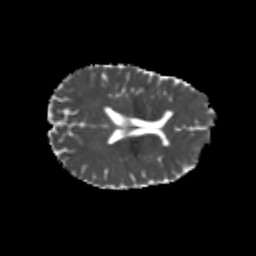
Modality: MD
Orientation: axial
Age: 22
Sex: female
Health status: healthy
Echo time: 0.074 s